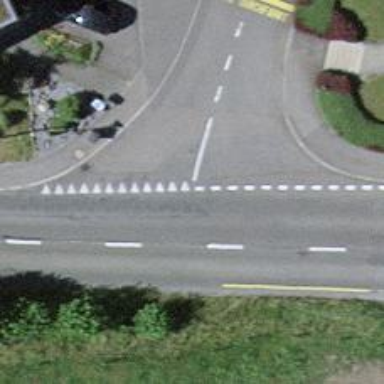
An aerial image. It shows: Road with "give way" sign.